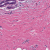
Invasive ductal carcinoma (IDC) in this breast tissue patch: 0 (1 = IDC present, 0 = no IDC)